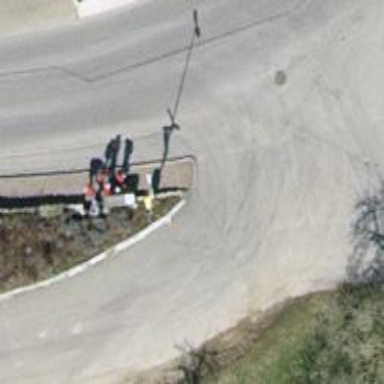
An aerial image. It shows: Post box is visible.